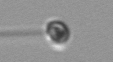
Label: flagellate